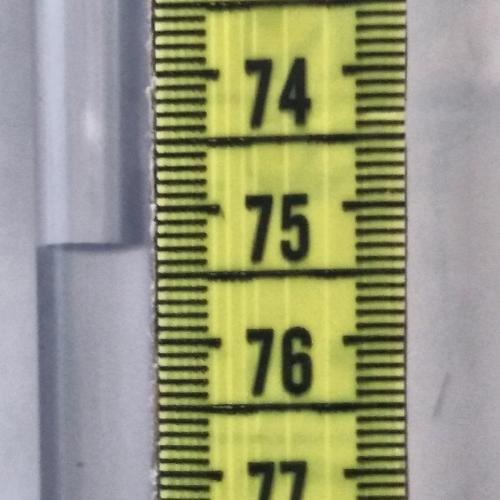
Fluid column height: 75.3 cm